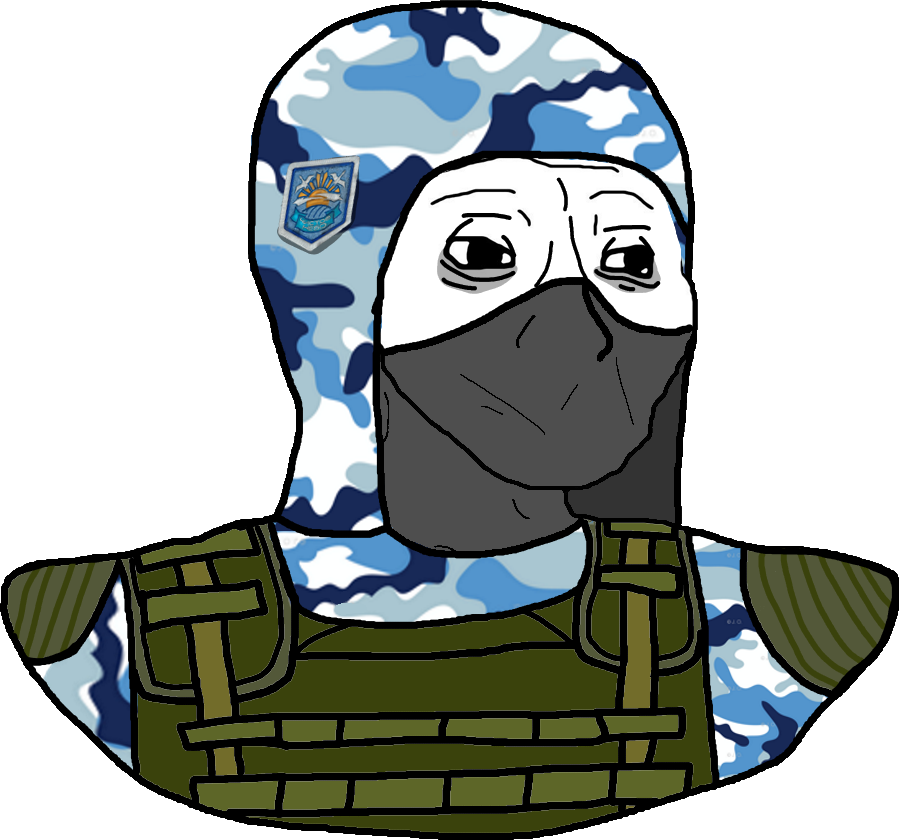
Label: 5_Doomer